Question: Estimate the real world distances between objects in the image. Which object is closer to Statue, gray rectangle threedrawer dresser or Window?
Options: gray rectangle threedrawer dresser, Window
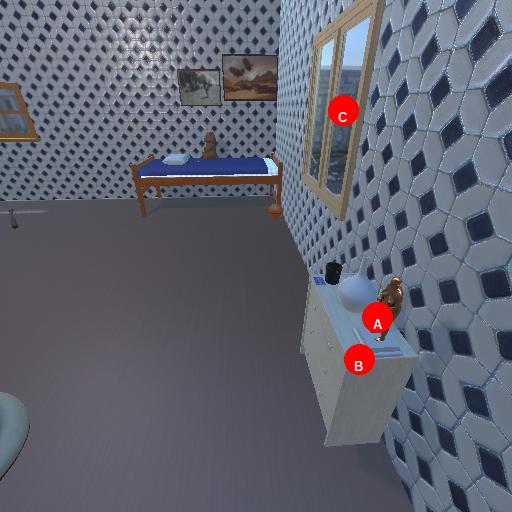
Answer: gray rectangle threedrawer dresser